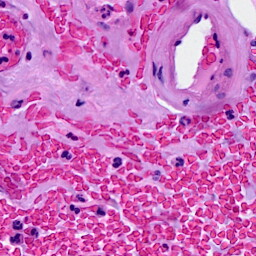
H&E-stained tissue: Breast